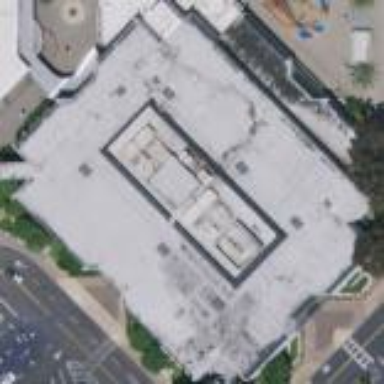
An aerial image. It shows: Commercial building housing department store.